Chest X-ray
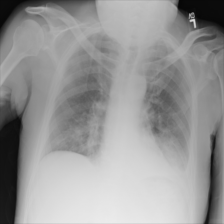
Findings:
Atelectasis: negative
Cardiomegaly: negative
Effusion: negative
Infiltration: negative
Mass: negative
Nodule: negative
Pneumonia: negative
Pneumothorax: negative
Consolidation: negative
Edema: negative
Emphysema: negative
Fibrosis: negative
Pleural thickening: negative
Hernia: negative